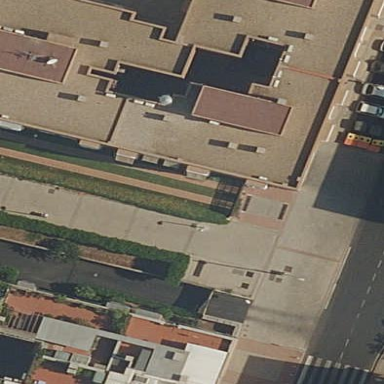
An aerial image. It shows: View of apartment building.